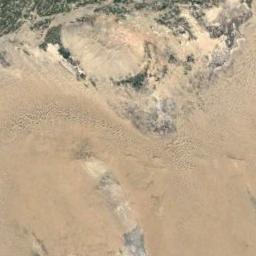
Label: desert